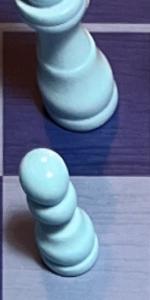
Label: Pawn_White